Aerial crown-view tile of a tropical tree (Barro Colorado Island, Panama), acquired 20250818:
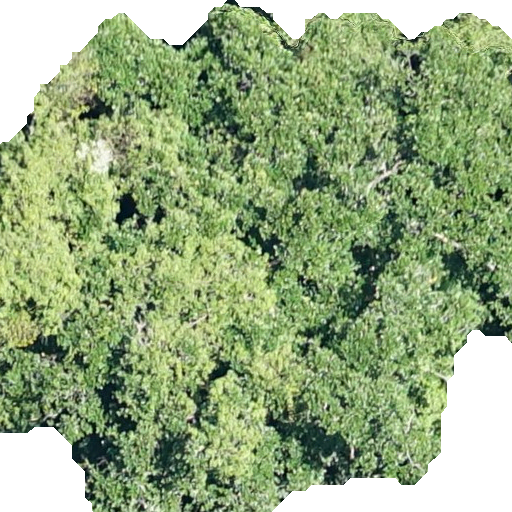
Species: Ficus insipida
GBIF accepted scientific name: Ficus insipida
Crown area: 388.321 m²